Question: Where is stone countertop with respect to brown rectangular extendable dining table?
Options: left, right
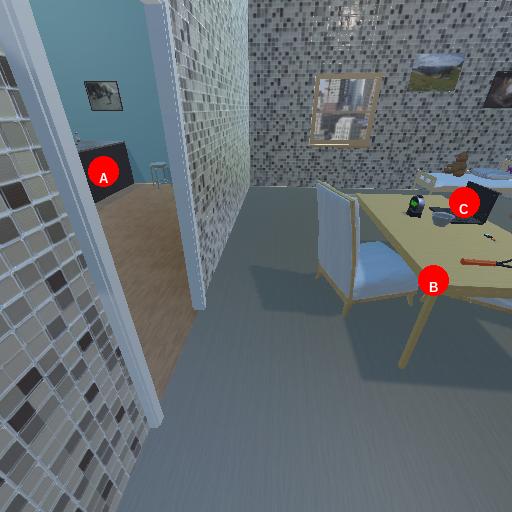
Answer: left